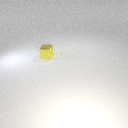
small yellow metal cube